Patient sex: F
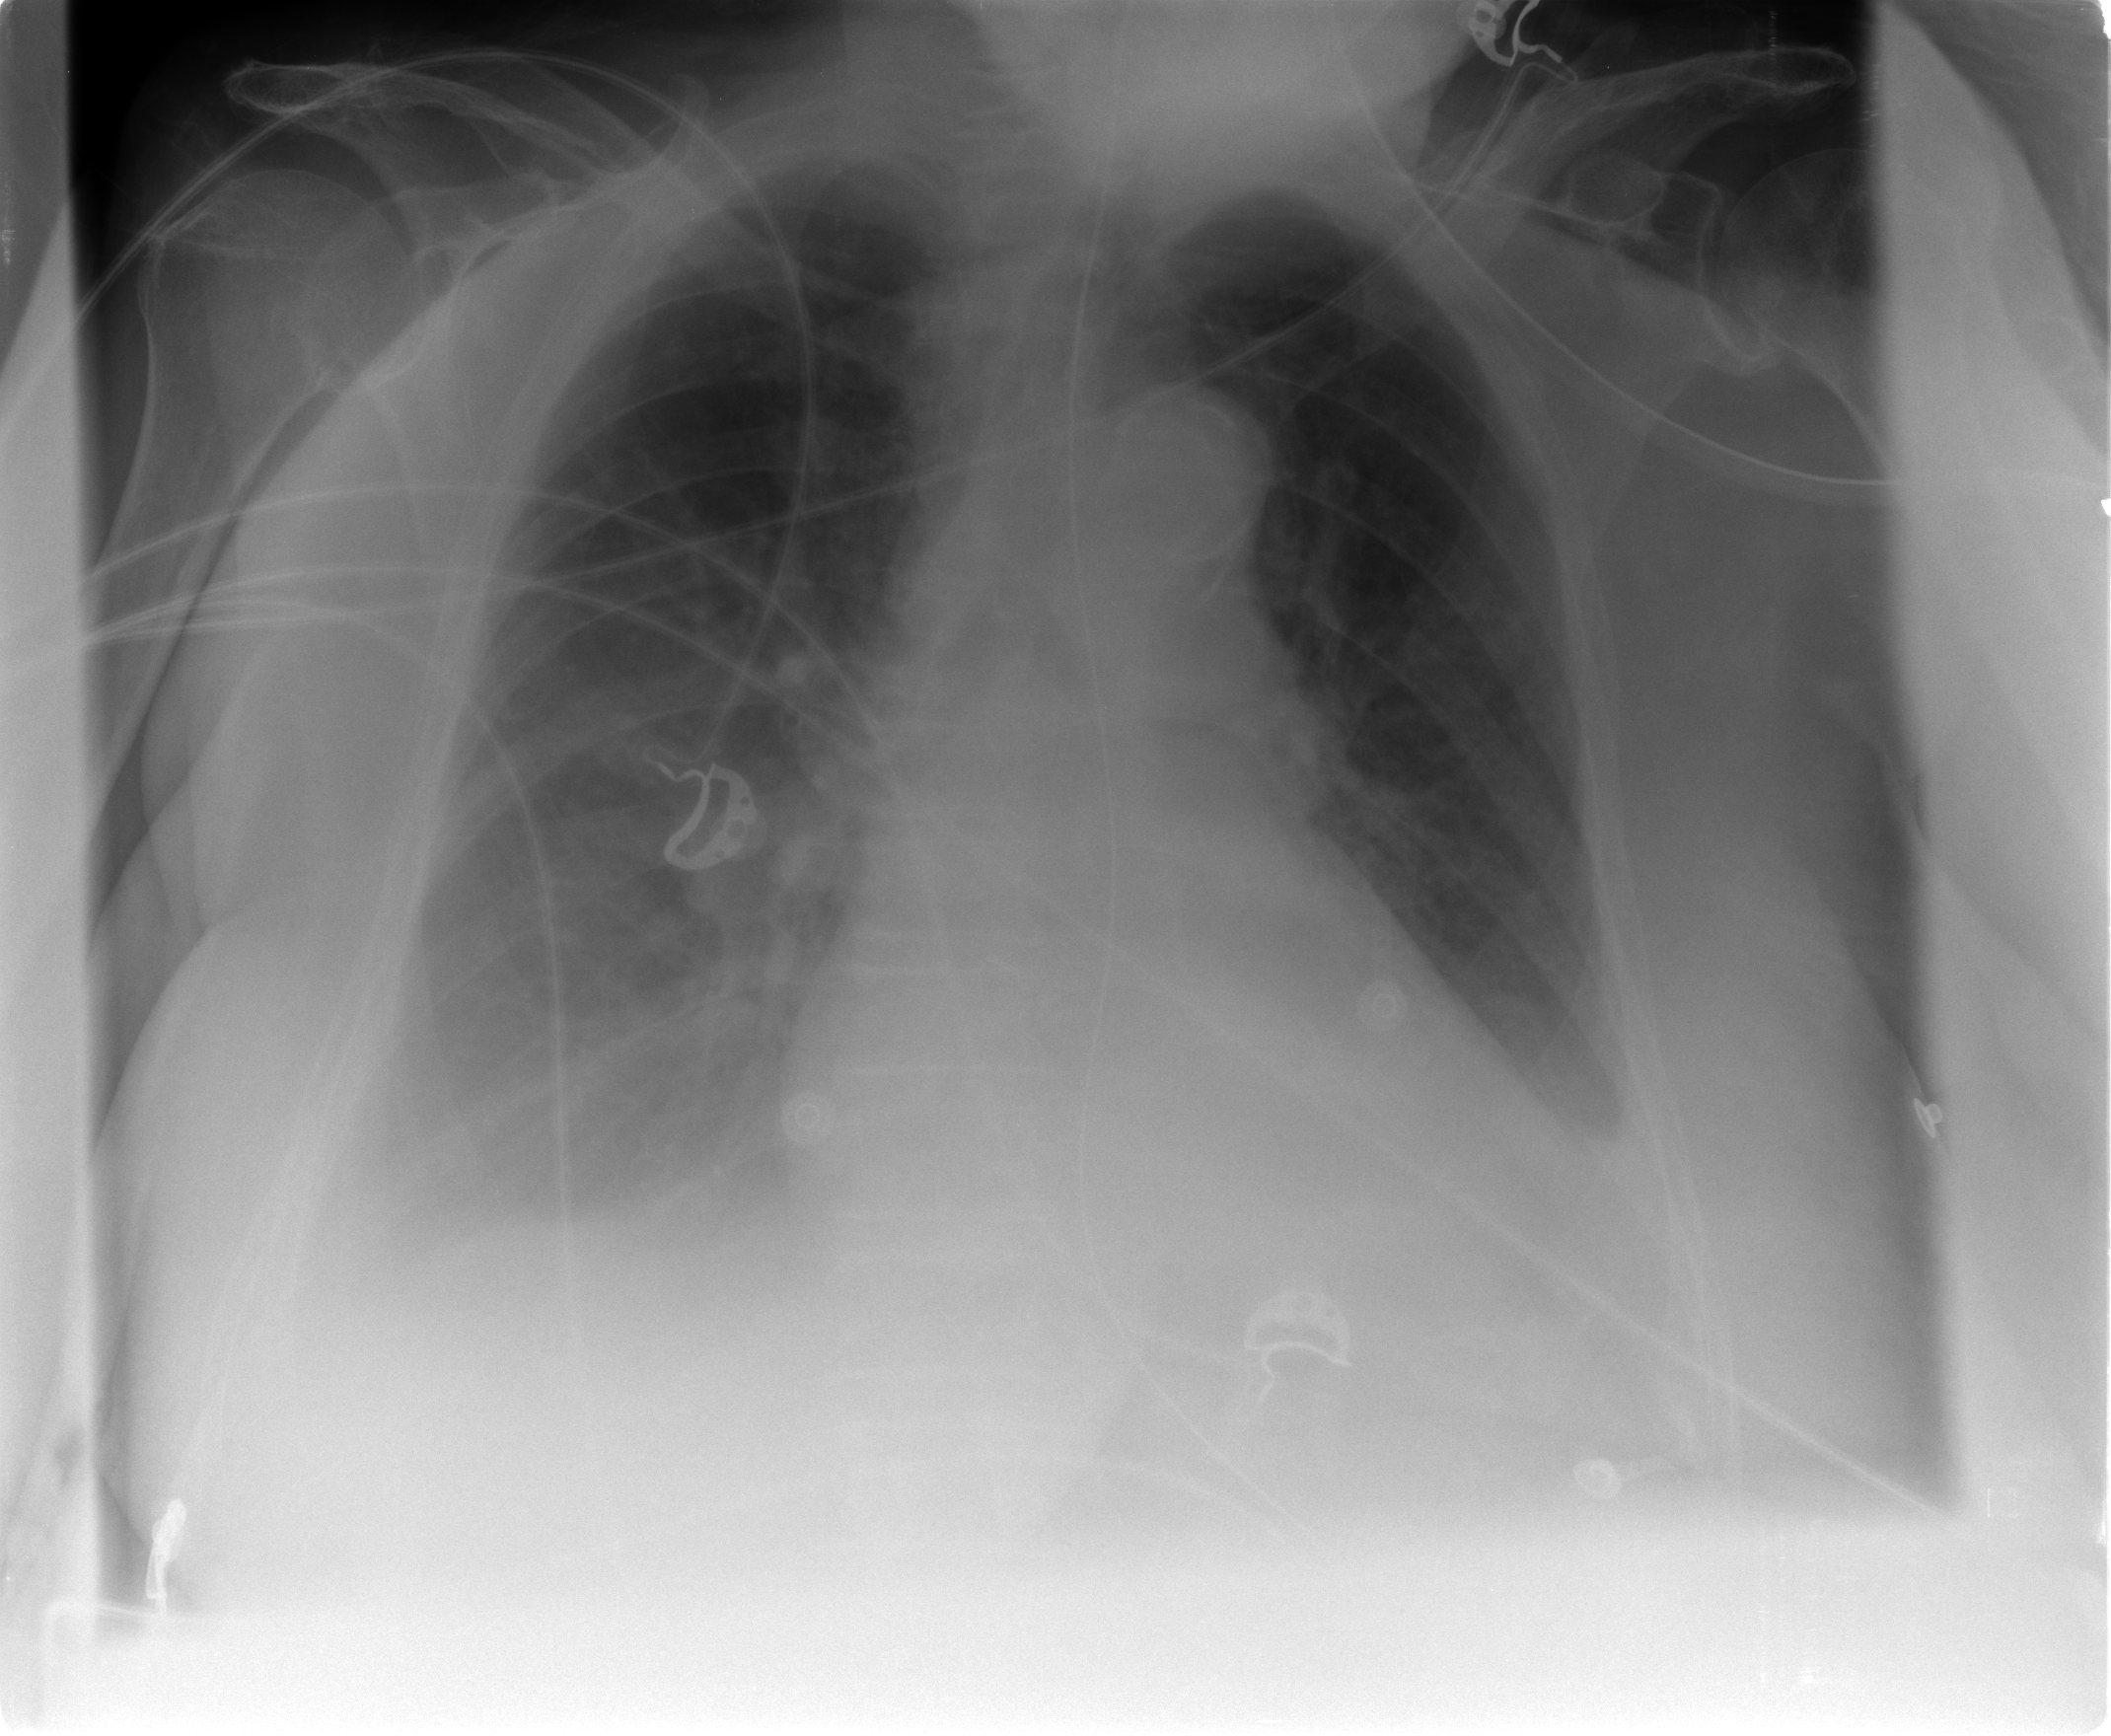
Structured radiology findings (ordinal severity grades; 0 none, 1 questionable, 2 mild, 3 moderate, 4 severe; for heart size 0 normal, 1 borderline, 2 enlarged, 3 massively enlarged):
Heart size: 0
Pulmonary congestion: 2
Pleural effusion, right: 2
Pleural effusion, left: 2
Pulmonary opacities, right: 0
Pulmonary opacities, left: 0
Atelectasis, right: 2
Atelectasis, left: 2